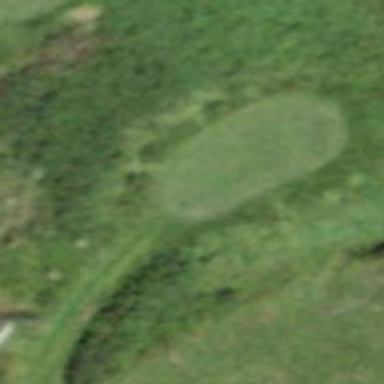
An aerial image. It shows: Golf tee.